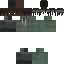
A male human skin with dark skin, wearing brown long hair dressed in a green hoodie and black pants, featuring a closed mouth.